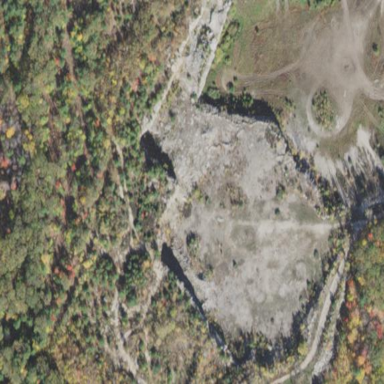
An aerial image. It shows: Quarry area.